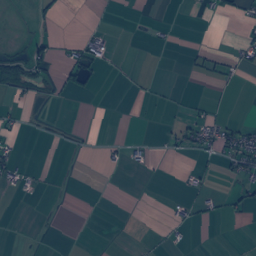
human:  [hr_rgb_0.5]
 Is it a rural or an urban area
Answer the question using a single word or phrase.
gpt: rural

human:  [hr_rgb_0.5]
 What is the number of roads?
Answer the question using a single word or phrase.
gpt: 117

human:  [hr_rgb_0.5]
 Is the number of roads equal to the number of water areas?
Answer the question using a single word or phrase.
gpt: no

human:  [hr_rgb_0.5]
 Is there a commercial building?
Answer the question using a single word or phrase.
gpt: yes

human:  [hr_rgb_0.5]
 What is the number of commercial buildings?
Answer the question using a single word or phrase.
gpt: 6

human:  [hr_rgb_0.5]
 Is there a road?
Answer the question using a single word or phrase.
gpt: yes

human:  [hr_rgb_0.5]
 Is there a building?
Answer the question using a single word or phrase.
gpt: yes

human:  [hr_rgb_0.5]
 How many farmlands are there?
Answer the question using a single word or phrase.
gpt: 107

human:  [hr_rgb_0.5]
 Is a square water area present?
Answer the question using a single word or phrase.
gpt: yes

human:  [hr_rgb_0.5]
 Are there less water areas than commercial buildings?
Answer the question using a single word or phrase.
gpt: no

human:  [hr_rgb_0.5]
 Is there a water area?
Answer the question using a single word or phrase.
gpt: yes

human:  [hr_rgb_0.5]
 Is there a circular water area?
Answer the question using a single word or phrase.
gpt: yes

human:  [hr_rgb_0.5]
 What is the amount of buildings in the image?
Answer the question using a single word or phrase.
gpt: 323

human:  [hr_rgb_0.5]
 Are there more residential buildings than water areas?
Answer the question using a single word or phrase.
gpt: yes

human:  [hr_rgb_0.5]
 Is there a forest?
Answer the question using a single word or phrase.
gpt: yes

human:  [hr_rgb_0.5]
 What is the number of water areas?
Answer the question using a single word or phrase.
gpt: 26

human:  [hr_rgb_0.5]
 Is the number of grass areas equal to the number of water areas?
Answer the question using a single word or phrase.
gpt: no

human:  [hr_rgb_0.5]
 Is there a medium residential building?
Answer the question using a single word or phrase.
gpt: yes

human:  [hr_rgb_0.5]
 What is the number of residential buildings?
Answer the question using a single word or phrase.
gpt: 305

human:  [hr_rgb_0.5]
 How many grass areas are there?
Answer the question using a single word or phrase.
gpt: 132

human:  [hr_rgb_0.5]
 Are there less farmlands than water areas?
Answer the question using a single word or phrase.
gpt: no

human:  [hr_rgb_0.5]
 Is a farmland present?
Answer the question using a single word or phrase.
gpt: yes

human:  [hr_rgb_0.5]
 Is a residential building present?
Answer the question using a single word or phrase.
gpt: yes

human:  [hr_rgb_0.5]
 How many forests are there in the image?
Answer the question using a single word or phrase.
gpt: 34

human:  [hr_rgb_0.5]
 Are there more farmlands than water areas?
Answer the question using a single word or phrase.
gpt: yes

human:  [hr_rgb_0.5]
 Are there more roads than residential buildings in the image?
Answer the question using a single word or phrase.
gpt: no

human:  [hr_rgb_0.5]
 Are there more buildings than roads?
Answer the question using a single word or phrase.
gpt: yes

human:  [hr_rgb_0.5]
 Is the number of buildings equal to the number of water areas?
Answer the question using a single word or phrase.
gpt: no

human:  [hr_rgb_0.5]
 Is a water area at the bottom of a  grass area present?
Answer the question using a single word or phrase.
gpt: yes

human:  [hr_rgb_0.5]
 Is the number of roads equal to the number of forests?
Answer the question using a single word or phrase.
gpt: no

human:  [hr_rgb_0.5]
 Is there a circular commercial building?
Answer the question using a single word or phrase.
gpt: no

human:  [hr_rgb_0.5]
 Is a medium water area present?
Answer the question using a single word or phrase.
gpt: yes

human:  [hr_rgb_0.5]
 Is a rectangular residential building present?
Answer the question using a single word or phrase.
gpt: yes

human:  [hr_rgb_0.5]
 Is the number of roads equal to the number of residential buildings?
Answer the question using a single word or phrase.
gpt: no

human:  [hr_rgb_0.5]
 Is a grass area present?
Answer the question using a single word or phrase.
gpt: yes

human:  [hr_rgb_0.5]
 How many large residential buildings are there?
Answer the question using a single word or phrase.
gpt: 0

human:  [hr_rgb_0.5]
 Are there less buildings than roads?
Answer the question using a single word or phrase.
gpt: no

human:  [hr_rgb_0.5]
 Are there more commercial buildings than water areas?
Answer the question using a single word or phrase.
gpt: no

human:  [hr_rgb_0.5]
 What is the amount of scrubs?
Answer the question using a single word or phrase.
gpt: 8

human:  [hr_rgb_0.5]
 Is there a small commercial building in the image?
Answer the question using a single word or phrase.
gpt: yes

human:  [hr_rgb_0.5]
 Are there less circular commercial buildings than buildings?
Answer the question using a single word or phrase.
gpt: yes

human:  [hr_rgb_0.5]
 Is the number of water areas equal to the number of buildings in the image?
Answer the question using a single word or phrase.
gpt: no

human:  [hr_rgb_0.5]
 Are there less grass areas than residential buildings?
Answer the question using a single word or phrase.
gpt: yes

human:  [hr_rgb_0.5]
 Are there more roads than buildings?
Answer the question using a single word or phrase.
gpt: no

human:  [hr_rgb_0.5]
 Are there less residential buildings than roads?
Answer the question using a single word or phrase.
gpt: no

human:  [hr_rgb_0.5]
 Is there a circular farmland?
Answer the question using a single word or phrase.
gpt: no

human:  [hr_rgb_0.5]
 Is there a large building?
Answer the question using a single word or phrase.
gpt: no

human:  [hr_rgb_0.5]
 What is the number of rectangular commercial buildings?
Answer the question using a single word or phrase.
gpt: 3

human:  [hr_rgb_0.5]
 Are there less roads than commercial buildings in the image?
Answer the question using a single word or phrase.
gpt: no

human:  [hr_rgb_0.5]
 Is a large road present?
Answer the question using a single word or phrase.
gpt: no

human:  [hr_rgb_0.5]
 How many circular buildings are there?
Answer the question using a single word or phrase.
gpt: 2

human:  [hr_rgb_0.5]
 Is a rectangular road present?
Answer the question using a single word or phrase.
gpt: no

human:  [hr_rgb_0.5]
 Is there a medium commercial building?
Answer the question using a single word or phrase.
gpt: no

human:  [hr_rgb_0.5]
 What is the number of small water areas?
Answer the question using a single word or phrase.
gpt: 7

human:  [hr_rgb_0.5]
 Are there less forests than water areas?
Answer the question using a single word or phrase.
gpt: no

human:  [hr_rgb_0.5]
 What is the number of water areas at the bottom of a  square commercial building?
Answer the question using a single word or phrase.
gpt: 0

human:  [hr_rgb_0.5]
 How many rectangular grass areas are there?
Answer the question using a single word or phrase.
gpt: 8

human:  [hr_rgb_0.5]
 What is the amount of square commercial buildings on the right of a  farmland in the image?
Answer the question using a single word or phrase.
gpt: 0

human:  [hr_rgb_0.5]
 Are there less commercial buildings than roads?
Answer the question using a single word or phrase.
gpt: yes

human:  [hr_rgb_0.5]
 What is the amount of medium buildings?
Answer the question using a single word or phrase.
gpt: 12

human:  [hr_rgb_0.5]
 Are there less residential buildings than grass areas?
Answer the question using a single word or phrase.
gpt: no

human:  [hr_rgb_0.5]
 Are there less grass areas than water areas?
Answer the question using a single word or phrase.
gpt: no

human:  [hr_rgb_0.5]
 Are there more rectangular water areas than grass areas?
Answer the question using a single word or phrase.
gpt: no

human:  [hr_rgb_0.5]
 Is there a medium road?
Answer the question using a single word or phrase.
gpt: no